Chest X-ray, PA view. Patient: 13 years old, sex F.
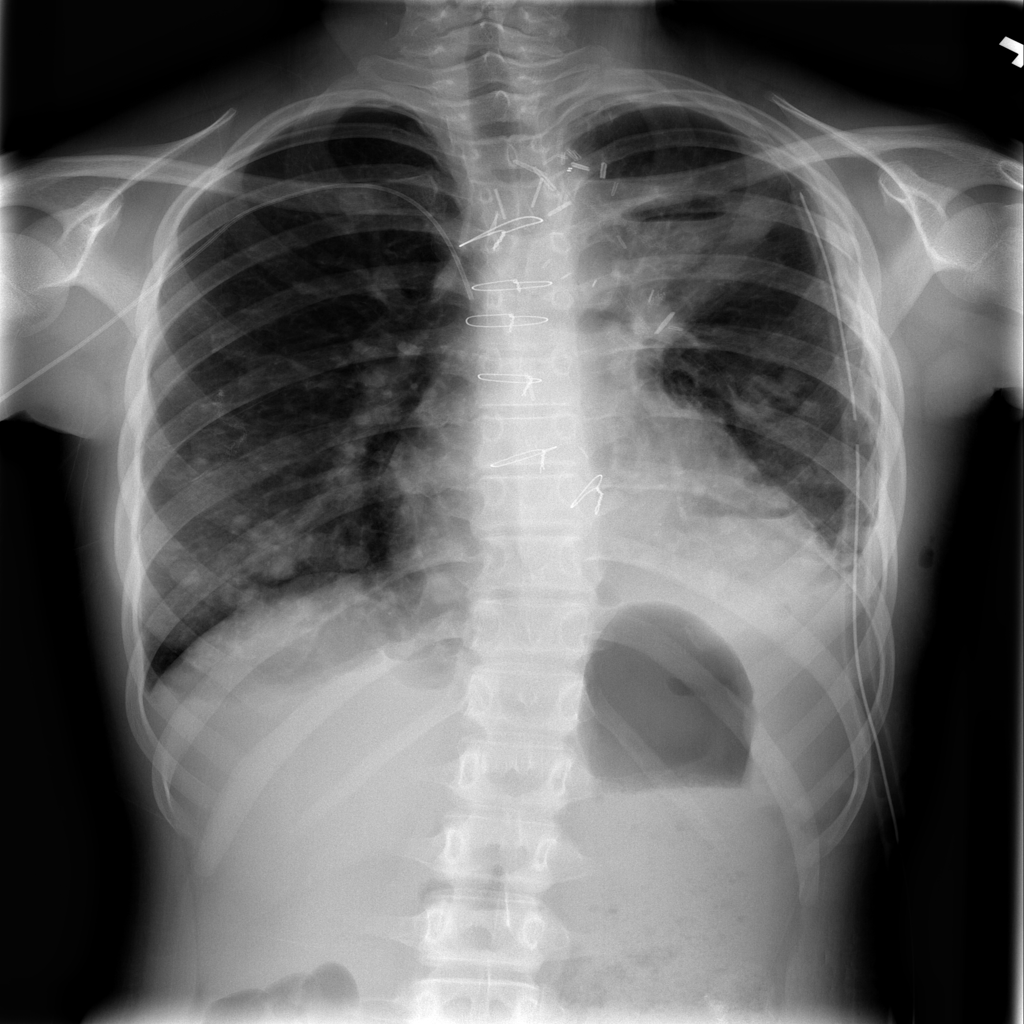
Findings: Atelectasis, Effusion, Nodule, Pneumothorax